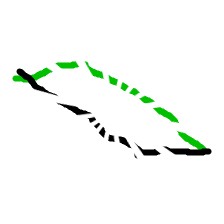
Shape: parallelogram